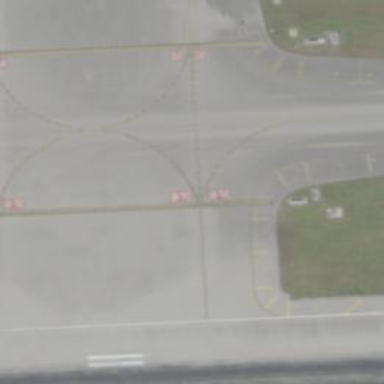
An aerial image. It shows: Image of taxiway at airport.